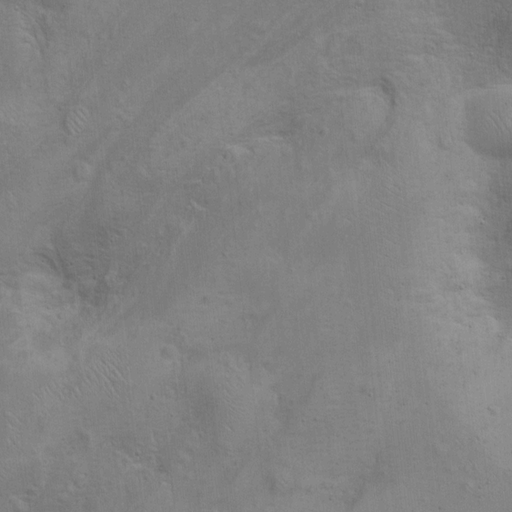
Classes present: Background